Field crop: maize
Growth stage: 2
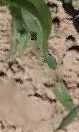
Species: maize